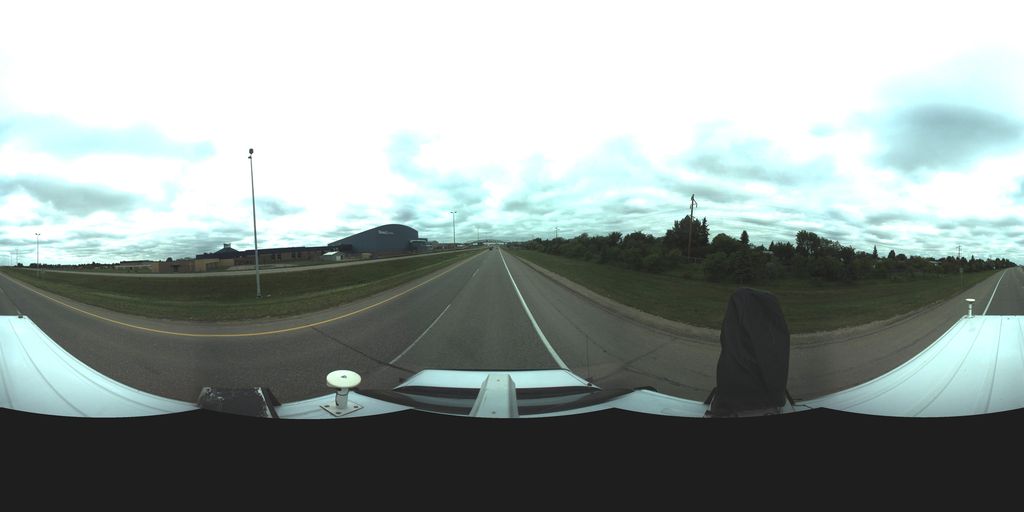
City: saskatoon